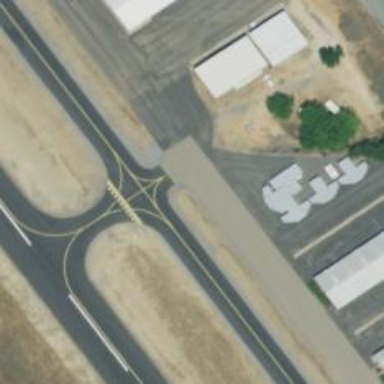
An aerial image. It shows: View of taxiway at the airport.